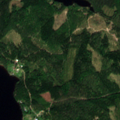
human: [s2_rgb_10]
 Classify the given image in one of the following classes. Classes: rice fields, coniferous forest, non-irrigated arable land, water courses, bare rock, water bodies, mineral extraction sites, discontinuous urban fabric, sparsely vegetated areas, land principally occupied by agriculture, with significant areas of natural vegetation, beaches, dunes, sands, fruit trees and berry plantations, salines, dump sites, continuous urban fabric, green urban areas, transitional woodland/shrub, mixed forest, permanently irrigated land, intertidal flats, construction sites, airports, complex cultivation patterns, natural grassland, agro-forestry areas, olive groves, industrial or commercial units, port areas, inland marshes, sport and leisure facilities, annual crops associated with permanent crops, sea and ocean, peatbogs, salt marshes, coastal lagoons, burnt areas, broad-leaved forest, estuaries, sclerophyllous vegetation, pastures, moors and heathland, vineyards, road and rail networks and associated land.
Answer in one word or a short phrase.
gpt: coniferous forest, mixed forest, water bodies